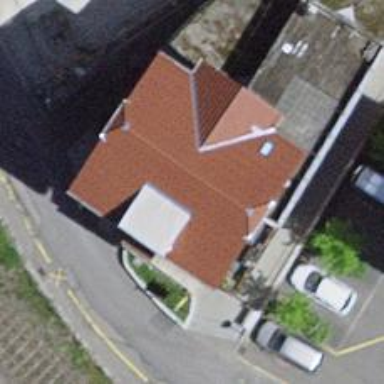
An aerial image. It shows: Pub.